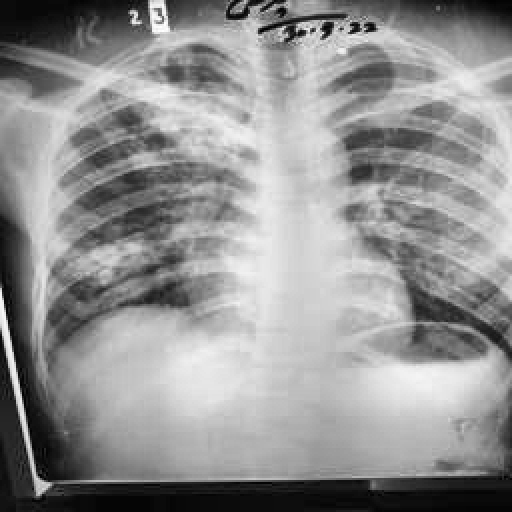
Finding: TUBERCULOSIS